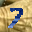
Label: 7